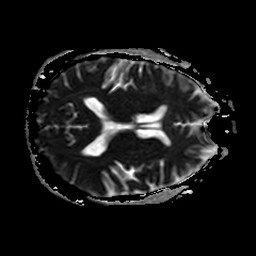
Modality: ADC
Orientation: axial
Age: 51
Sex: male
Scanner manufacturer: philips
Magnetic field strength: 3 T
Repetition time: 3.332 s
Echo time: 0.076 s